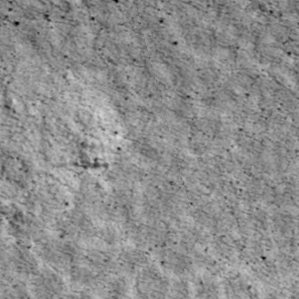
Label: non_frost